Chest X-ray. View position: PA
Patient age: 51
Patient sex: F
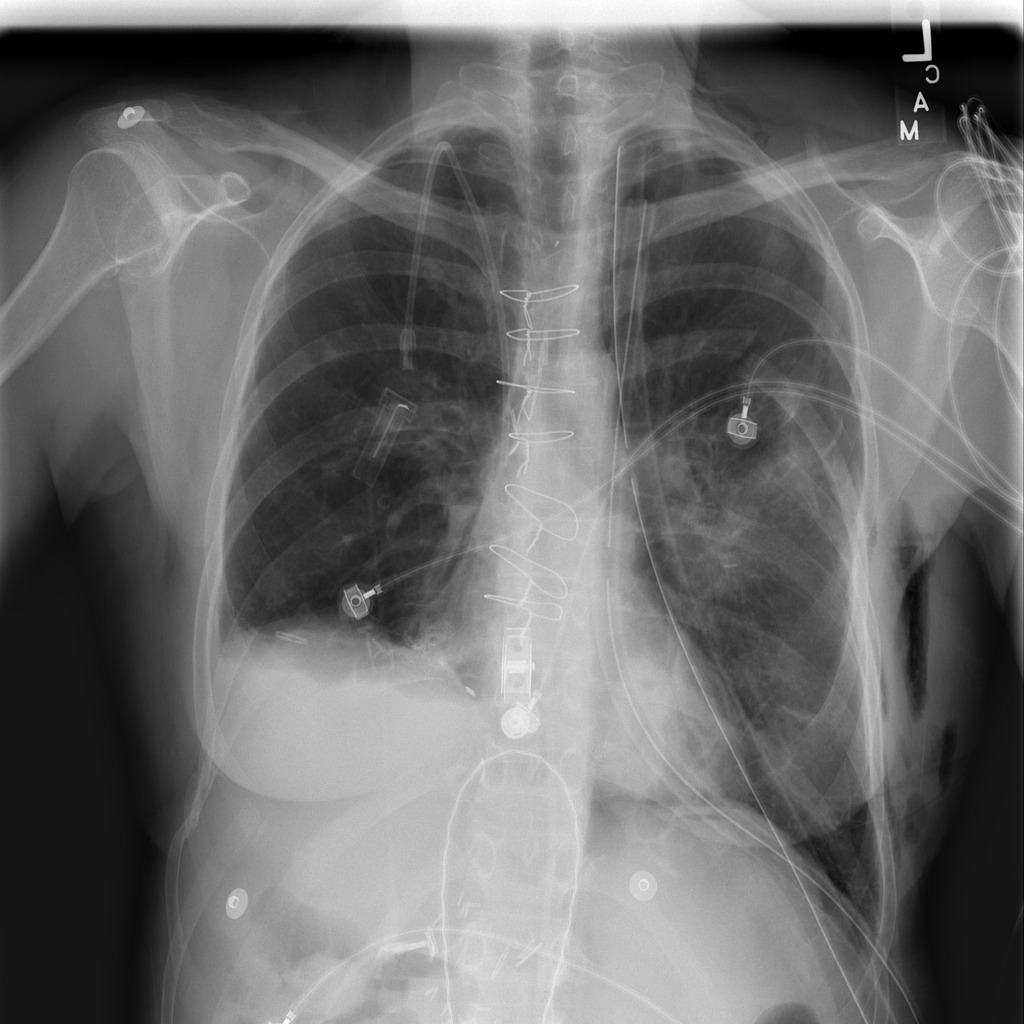
Finding: Pneumothorax